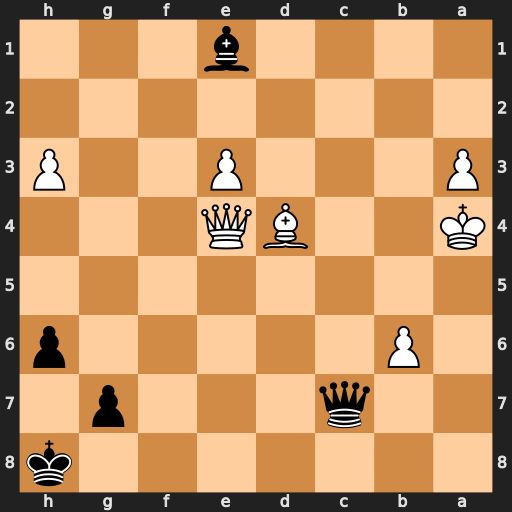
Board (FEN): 7k/2q3p1/1P5p/8/K2BQ3/P3P2P/8/4b3
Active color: b
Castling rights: -
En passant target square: -
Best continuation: Qc4#